Question: I have to make a diagram editor, so I'm using AlloYUI, I've added a custom node following the answer for <URL>.
I've successfully set new nodes and retreive it's values via diagramBuilder.toJSON()
What I'm trying to do is change the default editor widget for the custom attribute of my custom node, I'd like to change the textbox for date picker widget, but my goal is being able to use any other form elements, like a select, or a set of radio buttons.
Toying around with the javascript debugger included in WebStorm, I've found that the default fields have an 'editor' attribute where is defined a "textAreaCellEditor".

But my custom property doesn't have this attribute, So I'm trying to attach an editor, but I cannot get it to work, I've tried with this:
'''
Y.DiagramNodeCustom = Y.Component.create({
NAME: 'diagram-node',
ATTRS: {
type: {
value: 'custom'
},
custom_attr: {
value: 'customAttr'
}
},
EXTENDS: Y.DiagramNodeTask,
prototype: {
getPropertyModel: function () {
var instance = this;
var model = Y.DiagramNodeTask.superclass.getPropertyModel.apply(
instance, arguments);
model.push({
attributeName: 'customAttr',
name: 'Custom Attribute',
editor: Y.Component.create({
NAME: "DateField",
EXTENDS: Y.DateCellEditor
})
});
return model;
},
SERIALIZABLE_ATTRS: ['description', 'name', 'required', 'type',
'width', 'height', 'zIndex', 'xy', 'customAttr']
}
});
Y.DiagramBuilder.types['custom'] = Y.DiagramNodeCustom;
'''
I've also tried to change the "model.push" section to:
'''
model.push({
attributeName: 'customAttr',
name: 'Custom Attribute',
editor: {name: "textCellEditor"}
});
'''
and to:
'''
model.push({
attributeName: 'customAttr',
name: 'Custom Attribute',
editor: Y.DateCellEditor({
name: 'DateCellEditor'
})
});
'''
But nothing works. Do you have any idea how can I change the default editor?
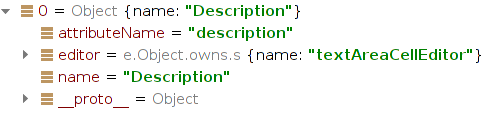
Answer: Thanks to Robert Frampton, who anwered my question in <URL>, the way to do it is:
'''
model.push({
attributeName: 'customAttr',
name: 'Custom Attribute',
editor: new Y.DateCellEditor()
});
'''
You have to create a new instance of the Y.DateCellEditor object with adding 'new' before the constructor.